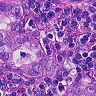
Metastatic tissue present: yes